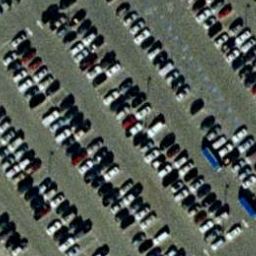
Label: parking lot